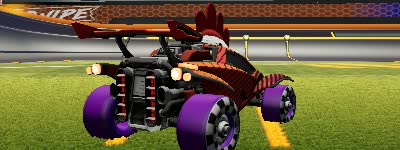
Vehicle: octane